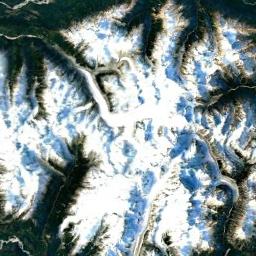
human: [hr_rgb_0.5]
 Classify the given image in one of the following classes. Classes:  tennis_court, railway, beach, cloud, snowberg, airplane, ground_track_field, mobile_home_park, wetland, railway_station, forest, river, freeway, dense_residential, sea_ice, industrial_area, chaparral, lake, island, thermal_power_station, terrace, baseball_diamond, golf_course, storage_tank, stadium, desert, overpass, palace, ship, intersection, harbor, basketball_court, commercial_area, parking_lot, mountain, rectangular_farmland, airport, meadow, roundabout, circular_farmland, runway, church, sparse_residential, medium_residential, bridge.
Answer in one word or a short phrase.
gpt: snowberg